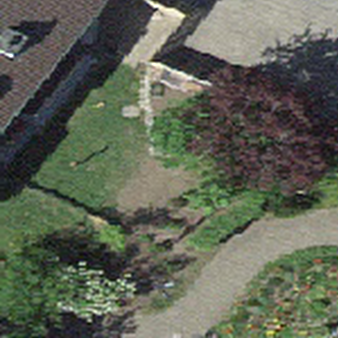
Label: other